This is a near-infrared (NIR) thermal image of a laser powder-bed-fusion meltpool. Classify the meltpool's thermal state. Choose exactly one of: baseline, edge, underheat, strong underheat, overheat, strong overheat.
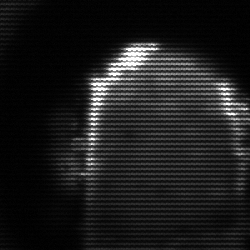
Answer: baseline